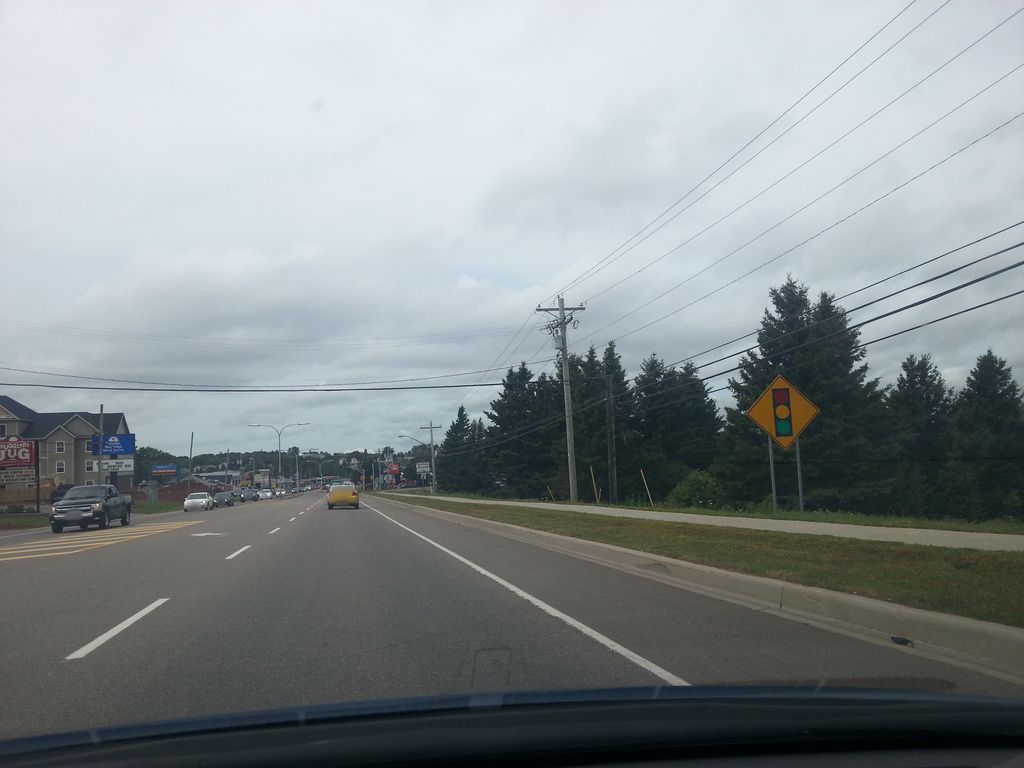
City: charlottetown